Field crop: maize
Growth stage: 1
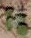
Species: chenopodium